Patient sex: M
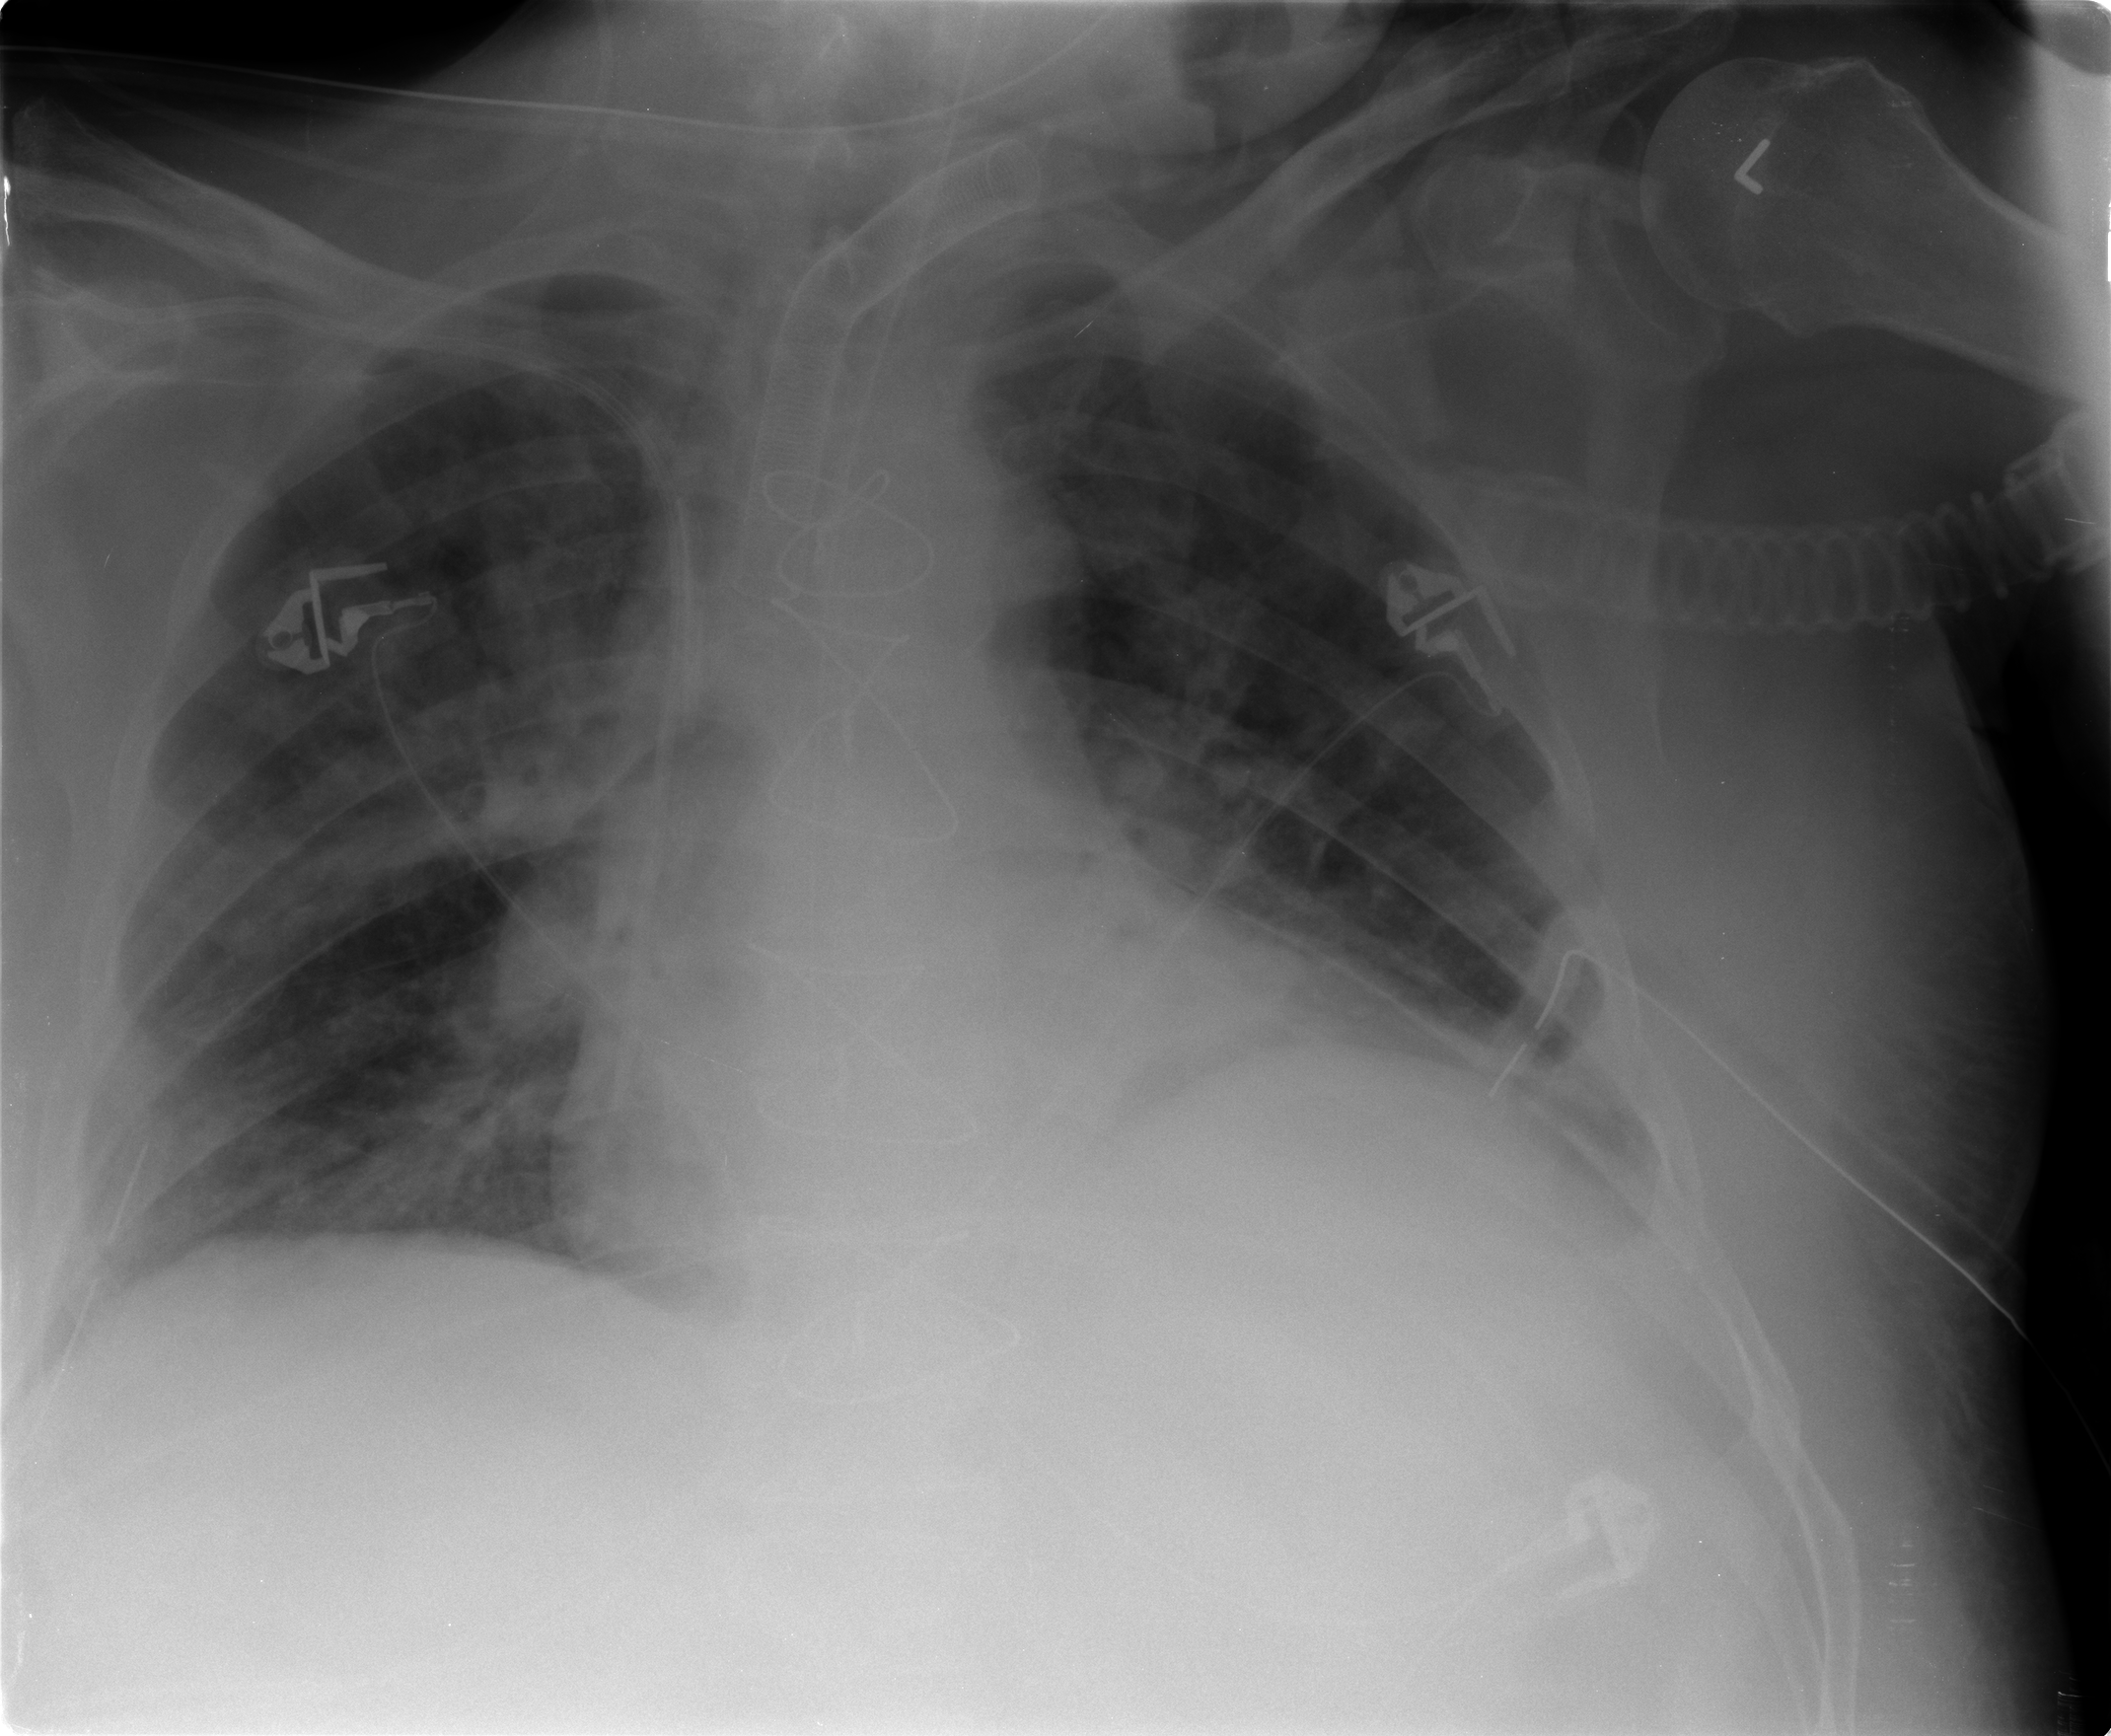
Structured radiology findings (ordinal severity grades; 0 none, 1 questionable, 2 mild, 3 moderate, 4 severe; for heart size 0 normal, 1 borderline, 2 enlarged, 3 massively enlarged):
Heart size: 0
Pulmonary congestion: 2
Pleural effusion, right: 2
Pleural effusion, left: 2
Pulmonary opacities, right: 3
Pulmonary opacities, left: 2
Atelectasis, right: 2
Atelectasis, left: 2